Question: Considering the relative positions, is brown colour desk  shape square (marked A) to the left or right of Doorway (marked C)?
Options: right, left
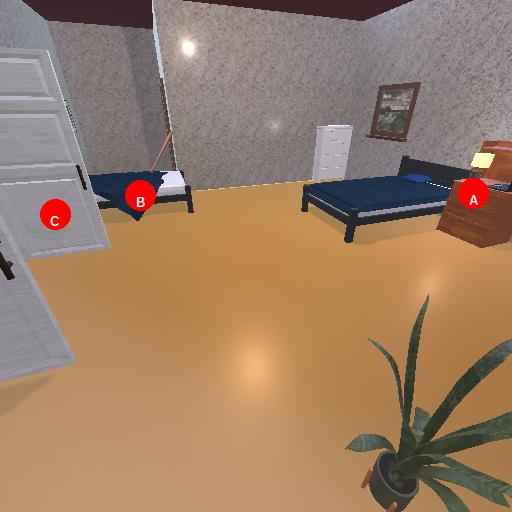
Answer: right